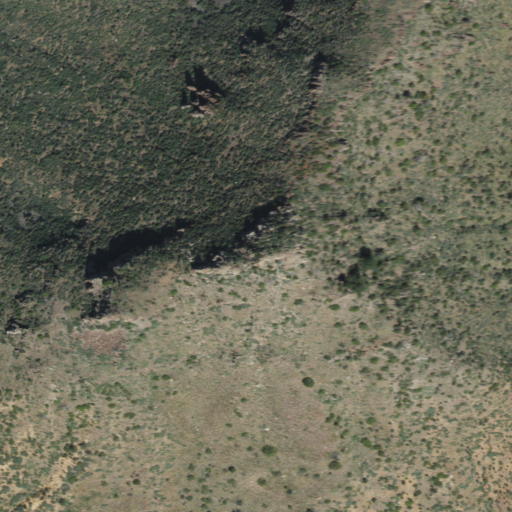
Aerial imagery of mountain in Arizona named Turret Peak containing shrub and evergreen forest